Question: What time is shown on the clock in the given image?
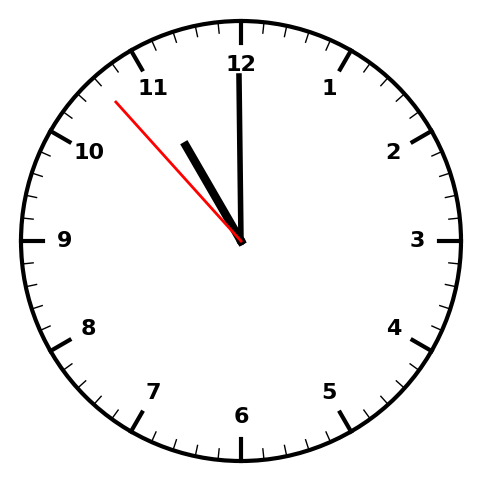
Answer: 10:59:53